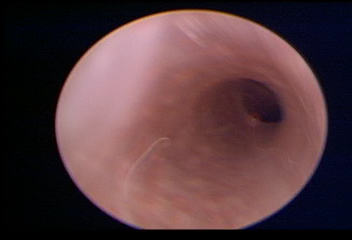
Modality: WLC
Class: Normal mucosa
Bladder cancer association: No